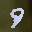
Label: 9